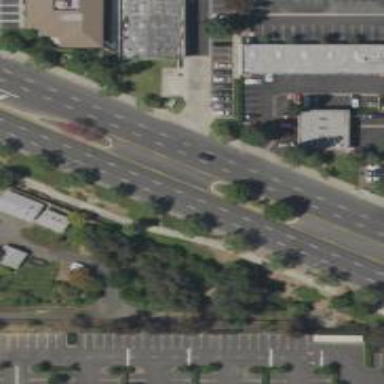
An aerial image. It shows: Primary link road with asphalt surface.